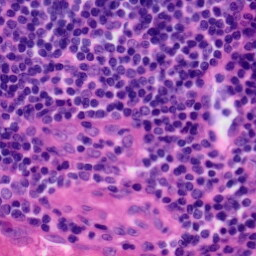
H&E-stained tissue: Tonsil